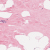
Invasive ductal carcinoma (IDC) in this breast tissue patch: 0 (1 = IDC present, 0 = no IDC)